Field crop: maize
Growth stage: 2
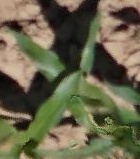
Species: maize